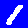
Digit: 1